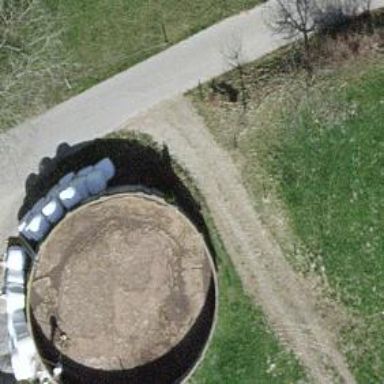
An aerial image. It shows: Silo.